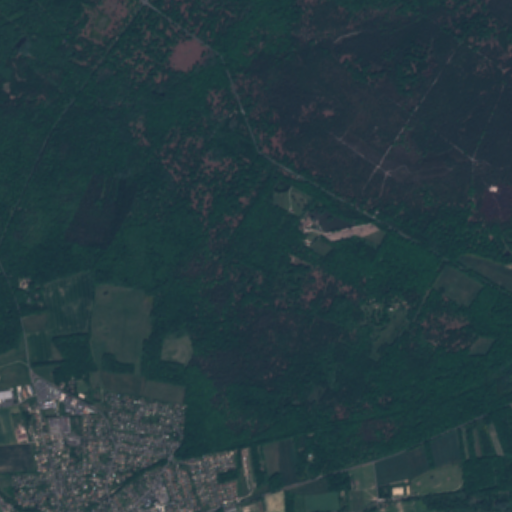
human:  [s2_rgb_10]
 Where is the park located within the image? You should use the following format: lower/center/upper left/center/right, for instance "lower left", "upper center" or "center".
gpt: The park is located in the lower left of the image.
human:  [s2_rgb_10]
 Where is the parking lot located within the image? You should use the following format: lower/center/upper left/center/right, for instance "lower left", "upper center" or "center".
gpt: The parking lot is located in the lower left of the image.
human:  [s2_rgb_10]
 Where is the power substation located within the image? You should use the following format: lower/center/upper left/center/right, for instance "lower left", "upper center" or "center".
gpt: The power substation is located in the lower left of the image.
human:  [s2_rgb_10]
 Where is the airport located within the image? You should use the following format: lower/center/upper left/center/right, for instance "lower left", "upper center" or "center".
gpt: There is no airport in the image.